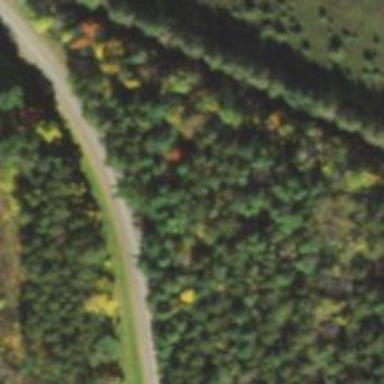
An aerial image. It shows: Unclassified road.